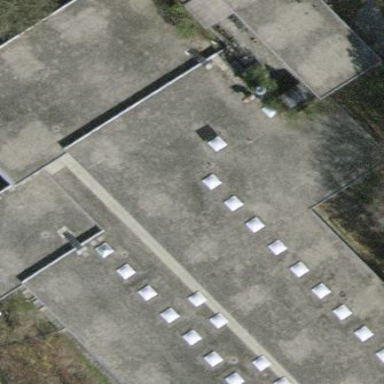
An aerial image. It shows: School building.